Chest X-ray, AP view. Patient: 45 years old, sex M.
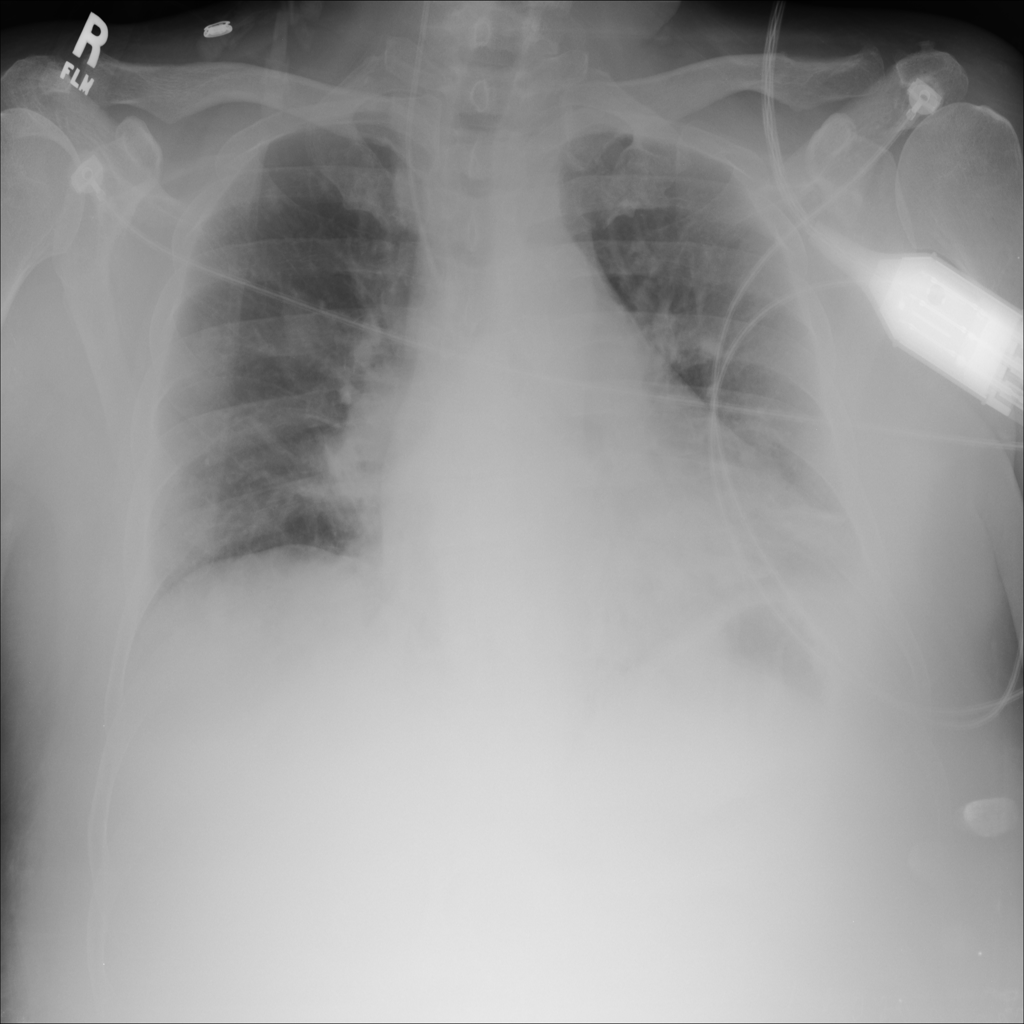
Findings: Infiltration